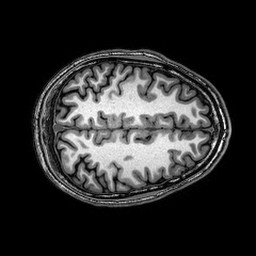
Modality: T1w
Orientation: axial
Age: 27
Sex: male